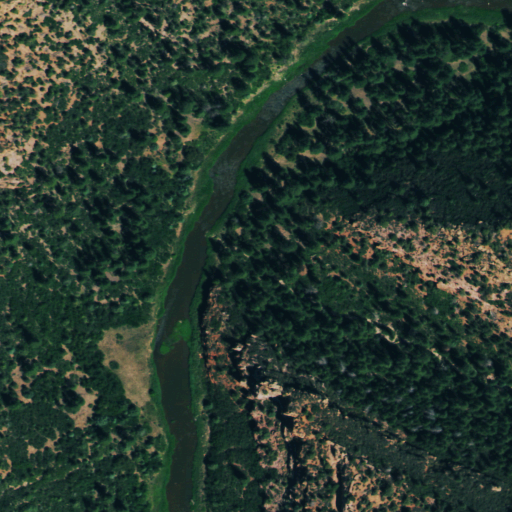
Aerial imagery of valley in Colorado named Lake Canyon containing evergreen forest, woody wetlands, and deciduous forest